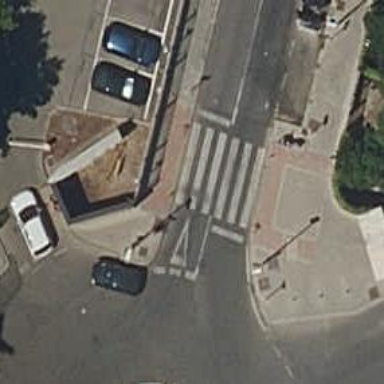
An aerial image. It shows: Zebra crossing on the road.